Field crop: maize
Growth stage: 2
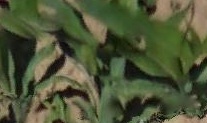
Species: maize